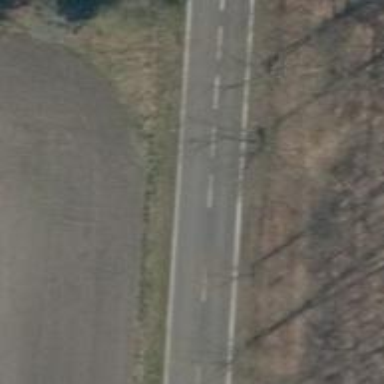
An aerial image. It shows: Secondary road with asphalt surface.